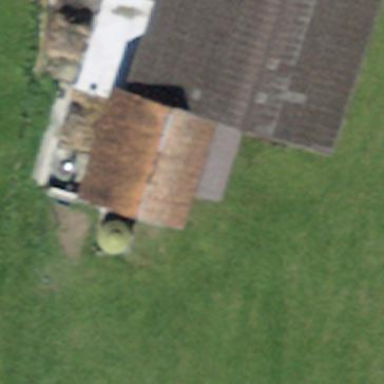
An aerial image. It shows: Farm auxiliary building.